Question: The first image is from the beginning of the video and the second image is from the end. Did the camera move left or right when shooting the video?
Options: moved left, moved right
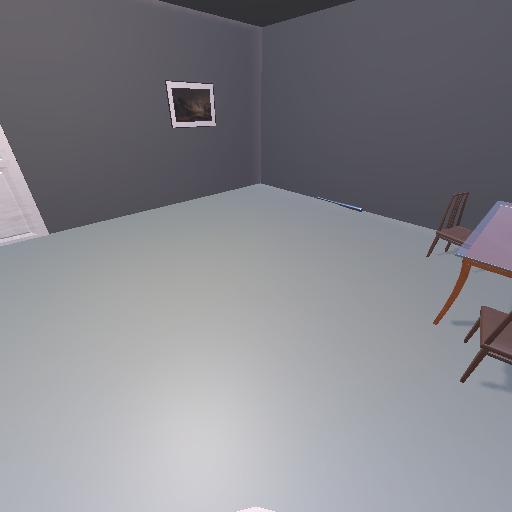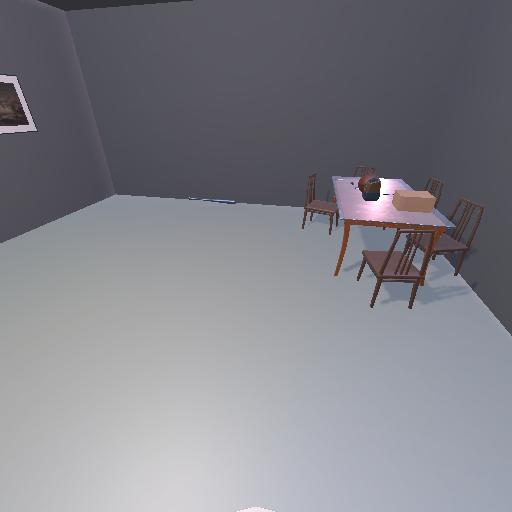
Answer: moved left